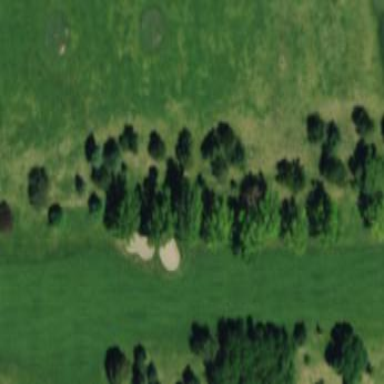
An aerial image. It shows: Golf fairway surrounded by grass.